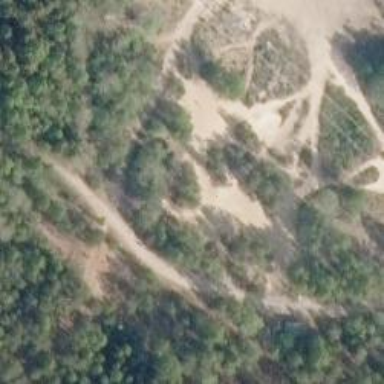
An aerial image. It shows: Disc golf basket.